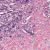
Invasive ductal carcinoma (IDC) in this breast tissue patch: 1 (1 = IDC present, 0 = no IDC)